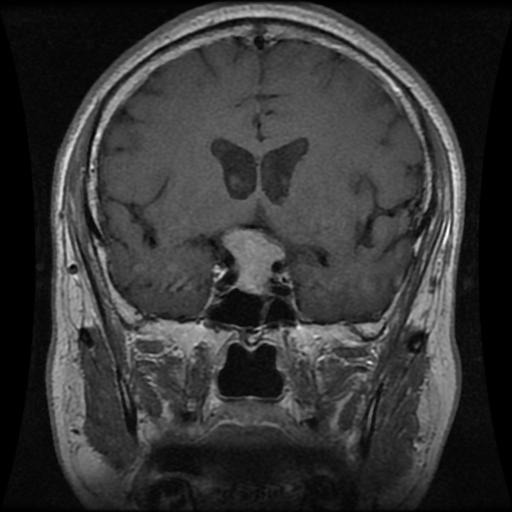
Label: pituitary